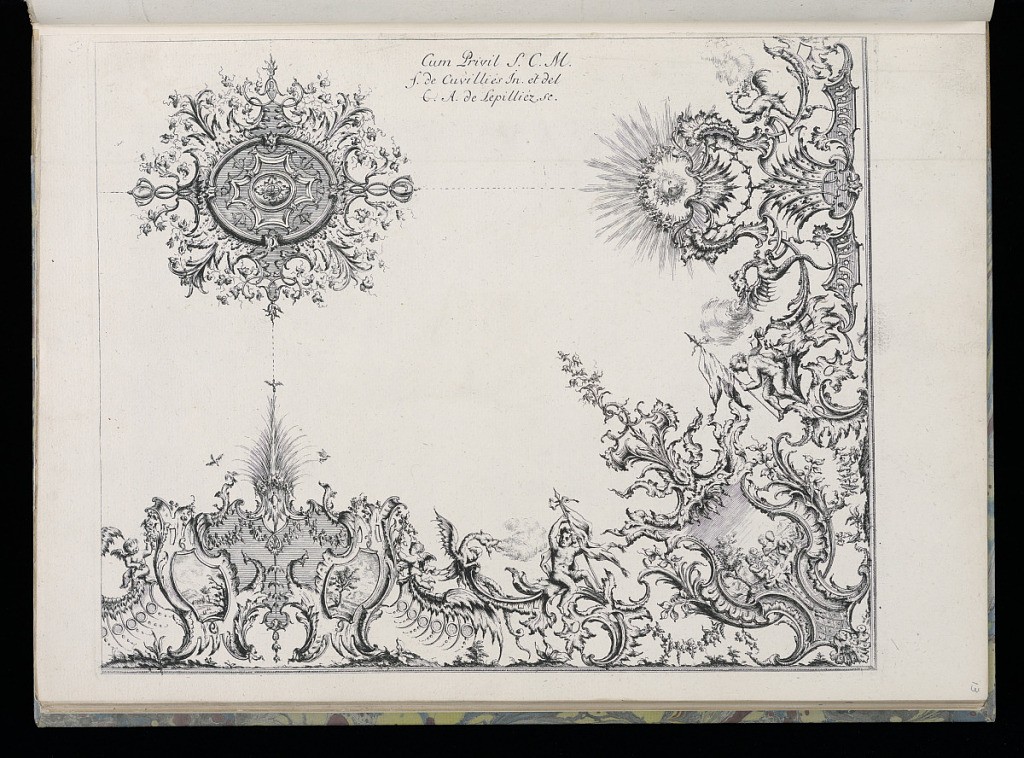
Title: Design for Ceiling Ornament
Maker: François de Cuvilliés the Elder, Belgian, 1695 - 1768
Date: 1740
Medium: Engraving on white laid paper
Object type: Bound print
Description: Decoration intended for execution in stuccowork, showing a quarter of a ceiling with its corner element, right, and a central rosette. Upper left (presumed central ceiling motif) a large symmetrical design with central medallion oval, delicate frame consisting of acathus leaves, small leaves, arabesques, and C scrolls. Below, at right angle, two cartouches with scenes, a fire-breathing dragon, a boy holding a standard, a corner cartouche with scene of four small boys playing a card game, a large image of helos flanked by fantastical fire-breathing dragons. Sections are connected by dotted lines, presumably as a guide for the stuccodor.